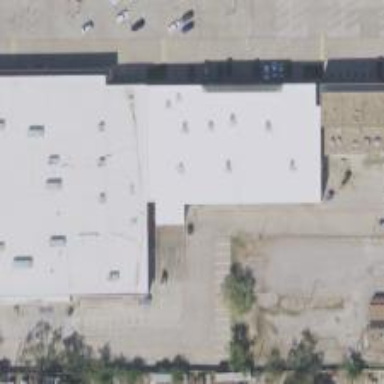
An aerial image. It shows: Retail building.